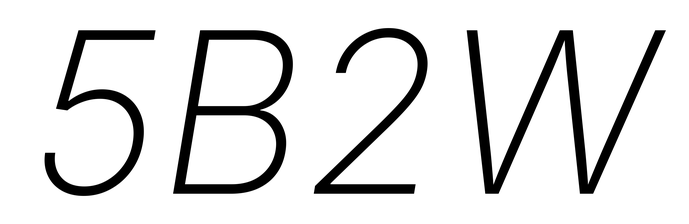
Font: Inter-Italic_ExtraLight_Italic